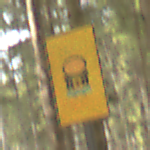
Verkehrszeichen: FahrzeugeMitWassergefaehrdenderLadungOhnePfeilsymbol
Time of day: MorningAfternoon
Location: Outdoor (Nature)
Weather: Overcast
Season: Winter
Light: Natural